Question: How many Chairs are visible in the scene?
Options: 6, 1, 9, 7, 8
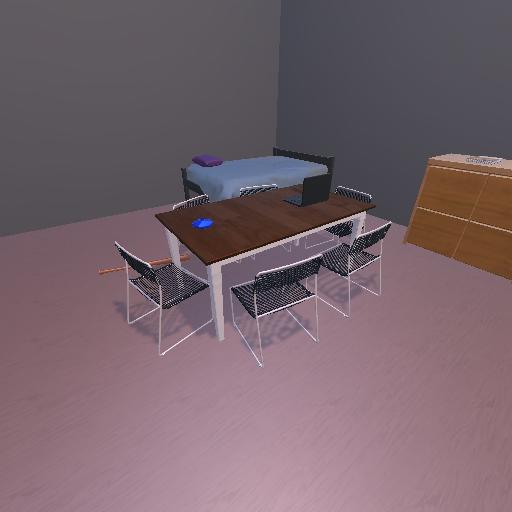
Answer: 6